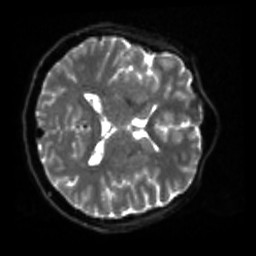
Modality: sbref
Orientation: axial
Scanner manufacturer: siemens
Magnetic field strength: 3 T
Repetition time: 4 s
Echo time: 0.0594 s